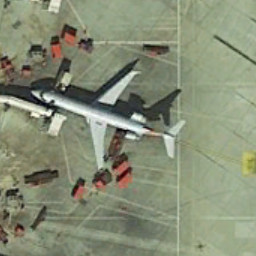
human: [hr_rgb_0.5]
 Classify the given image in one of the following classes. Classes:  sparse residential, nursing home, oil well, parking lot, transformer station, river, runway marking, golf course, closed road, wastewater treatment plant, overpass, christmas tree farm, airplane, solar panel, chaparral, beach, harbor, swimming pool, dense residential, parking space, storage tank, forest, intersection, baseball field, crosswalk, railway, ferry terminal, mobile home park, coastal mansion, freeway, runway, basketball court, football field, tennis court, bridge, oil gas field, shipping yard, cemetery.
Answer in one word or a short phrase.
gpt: airplane